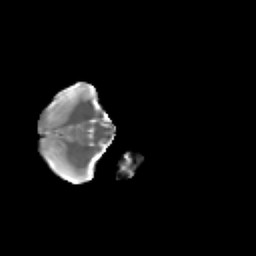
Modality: T2w
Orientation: axial
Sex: female
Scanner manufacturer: siemens
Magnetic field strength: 3 T
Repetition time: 5 s
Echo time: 0.071 s